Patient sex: M
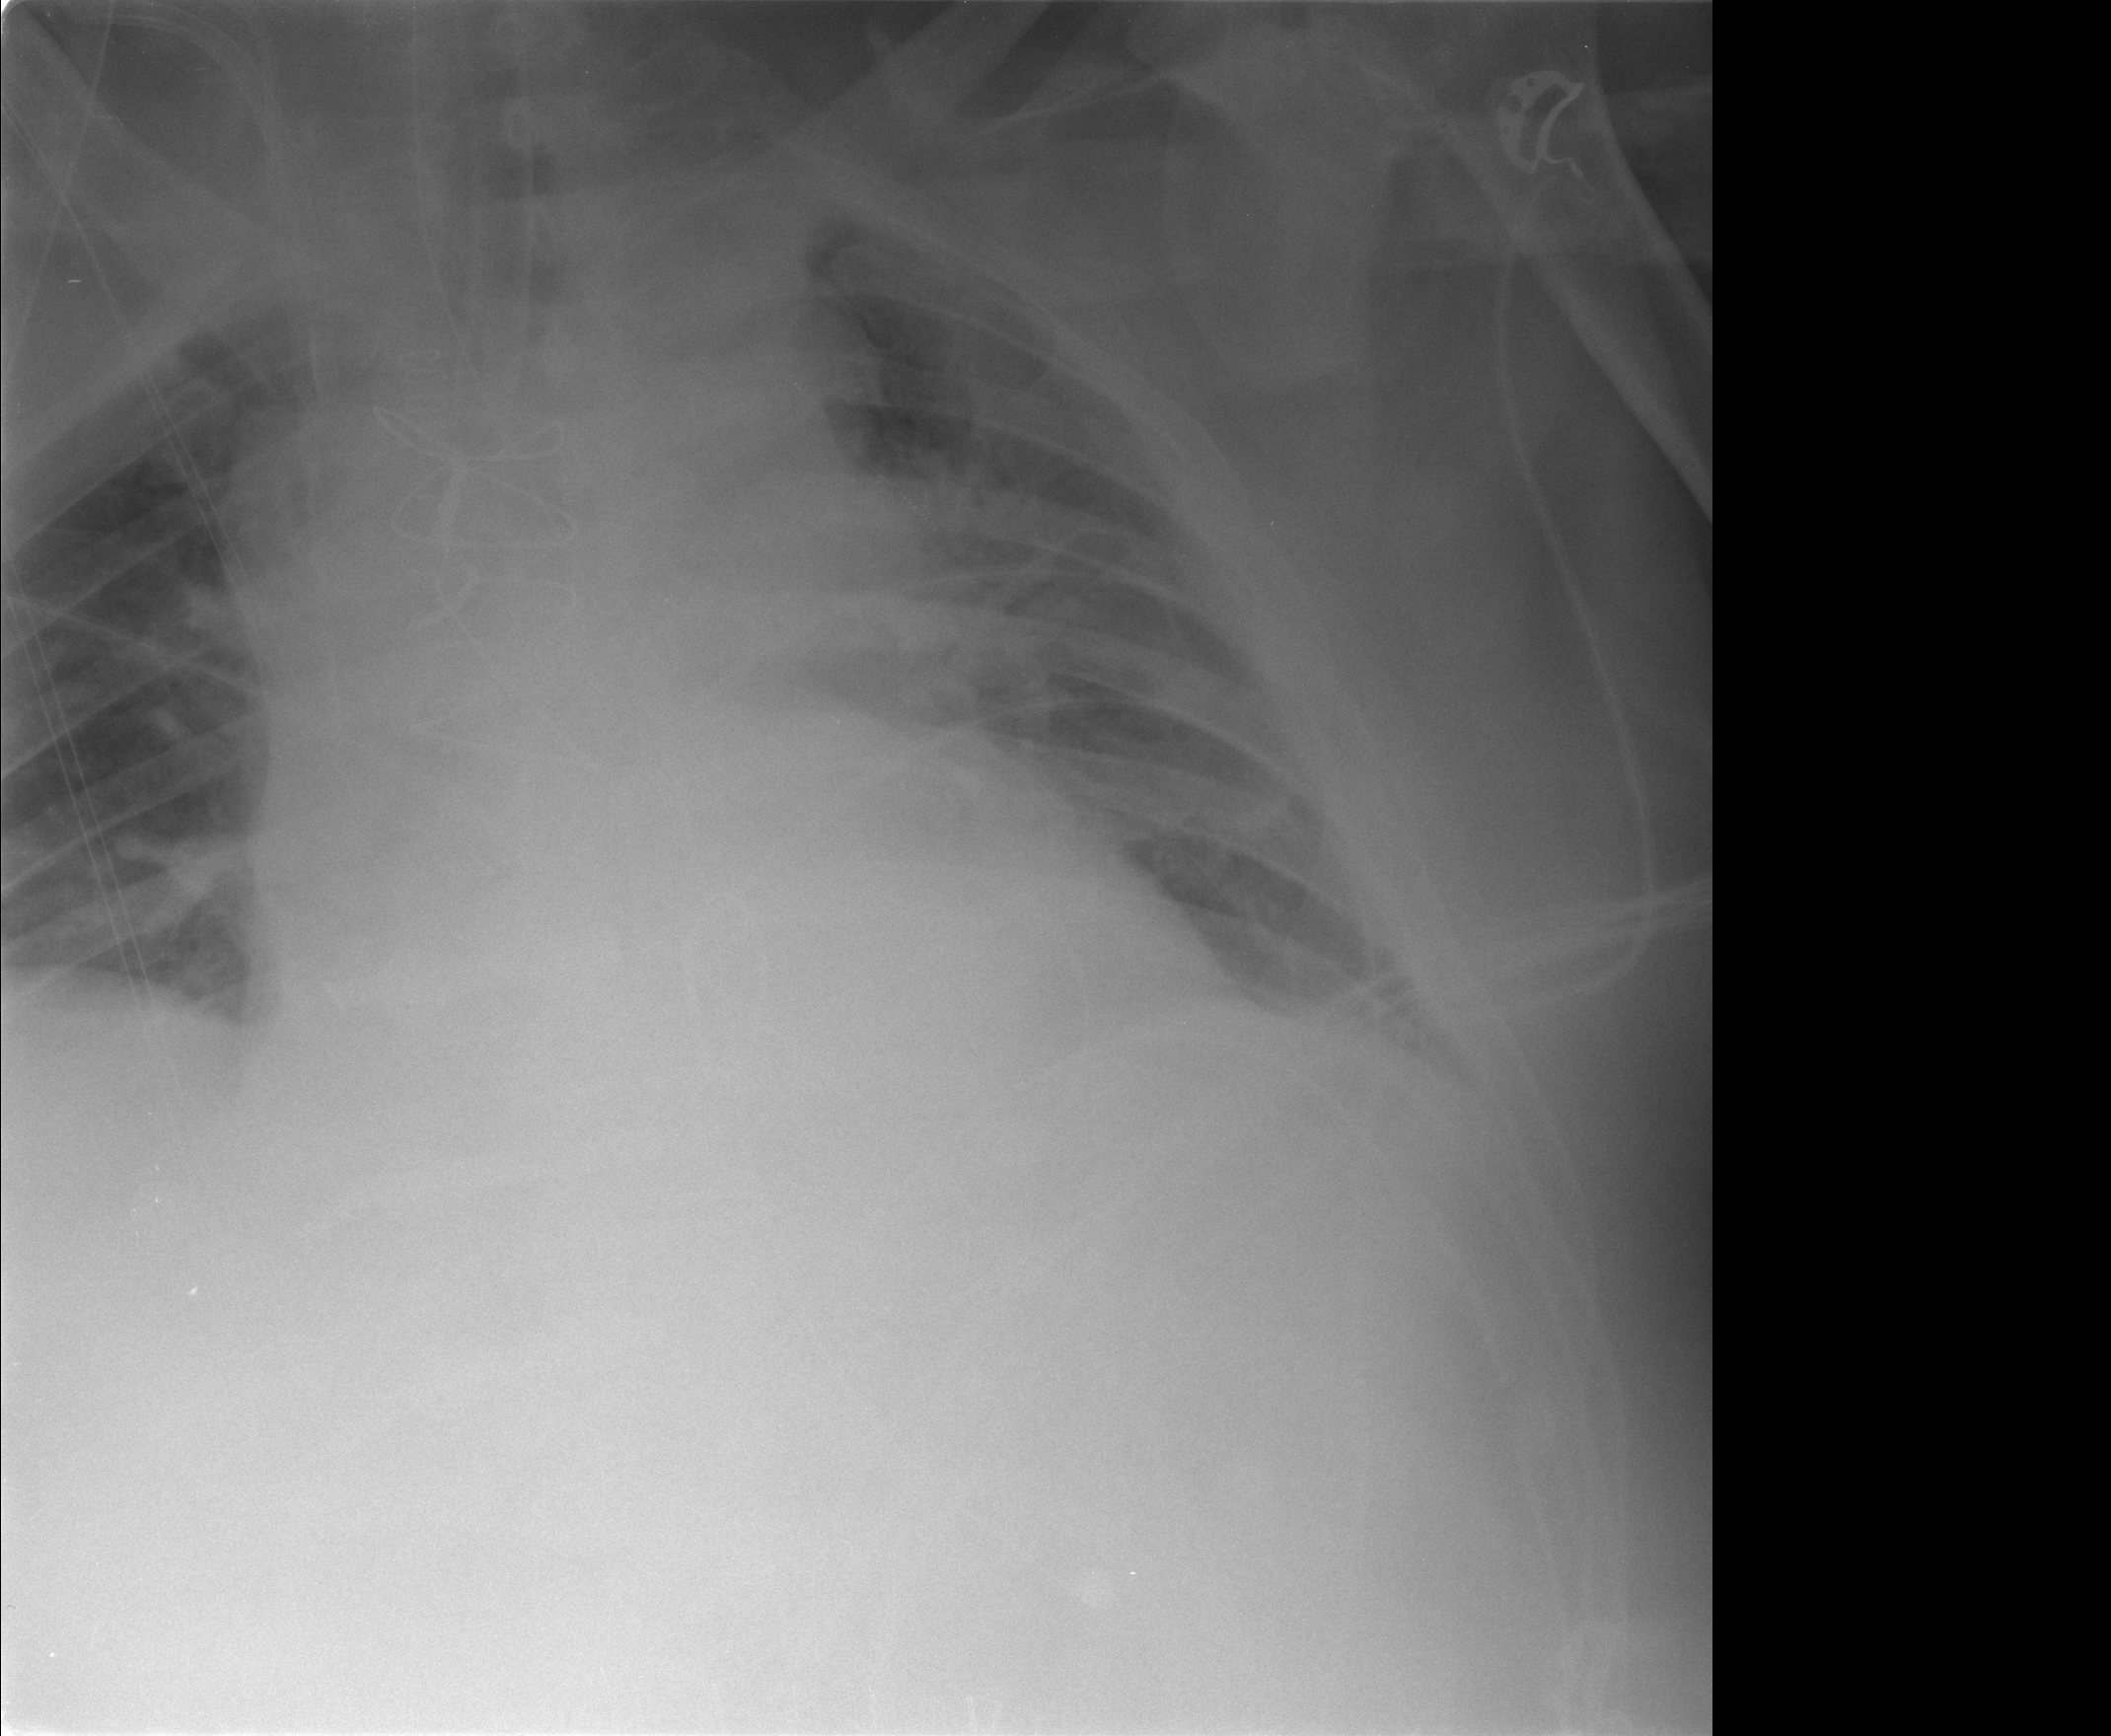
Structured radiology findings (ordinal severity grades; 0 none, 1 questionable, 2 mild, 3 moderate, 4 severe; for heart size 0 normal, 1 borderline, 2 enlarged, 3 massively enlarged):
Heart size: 2
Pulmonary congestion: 0
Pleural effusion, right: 0
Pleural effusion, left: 0
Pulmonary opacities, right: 0
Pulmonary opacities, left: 0
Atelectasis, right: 0
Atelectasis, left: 2